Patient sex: M
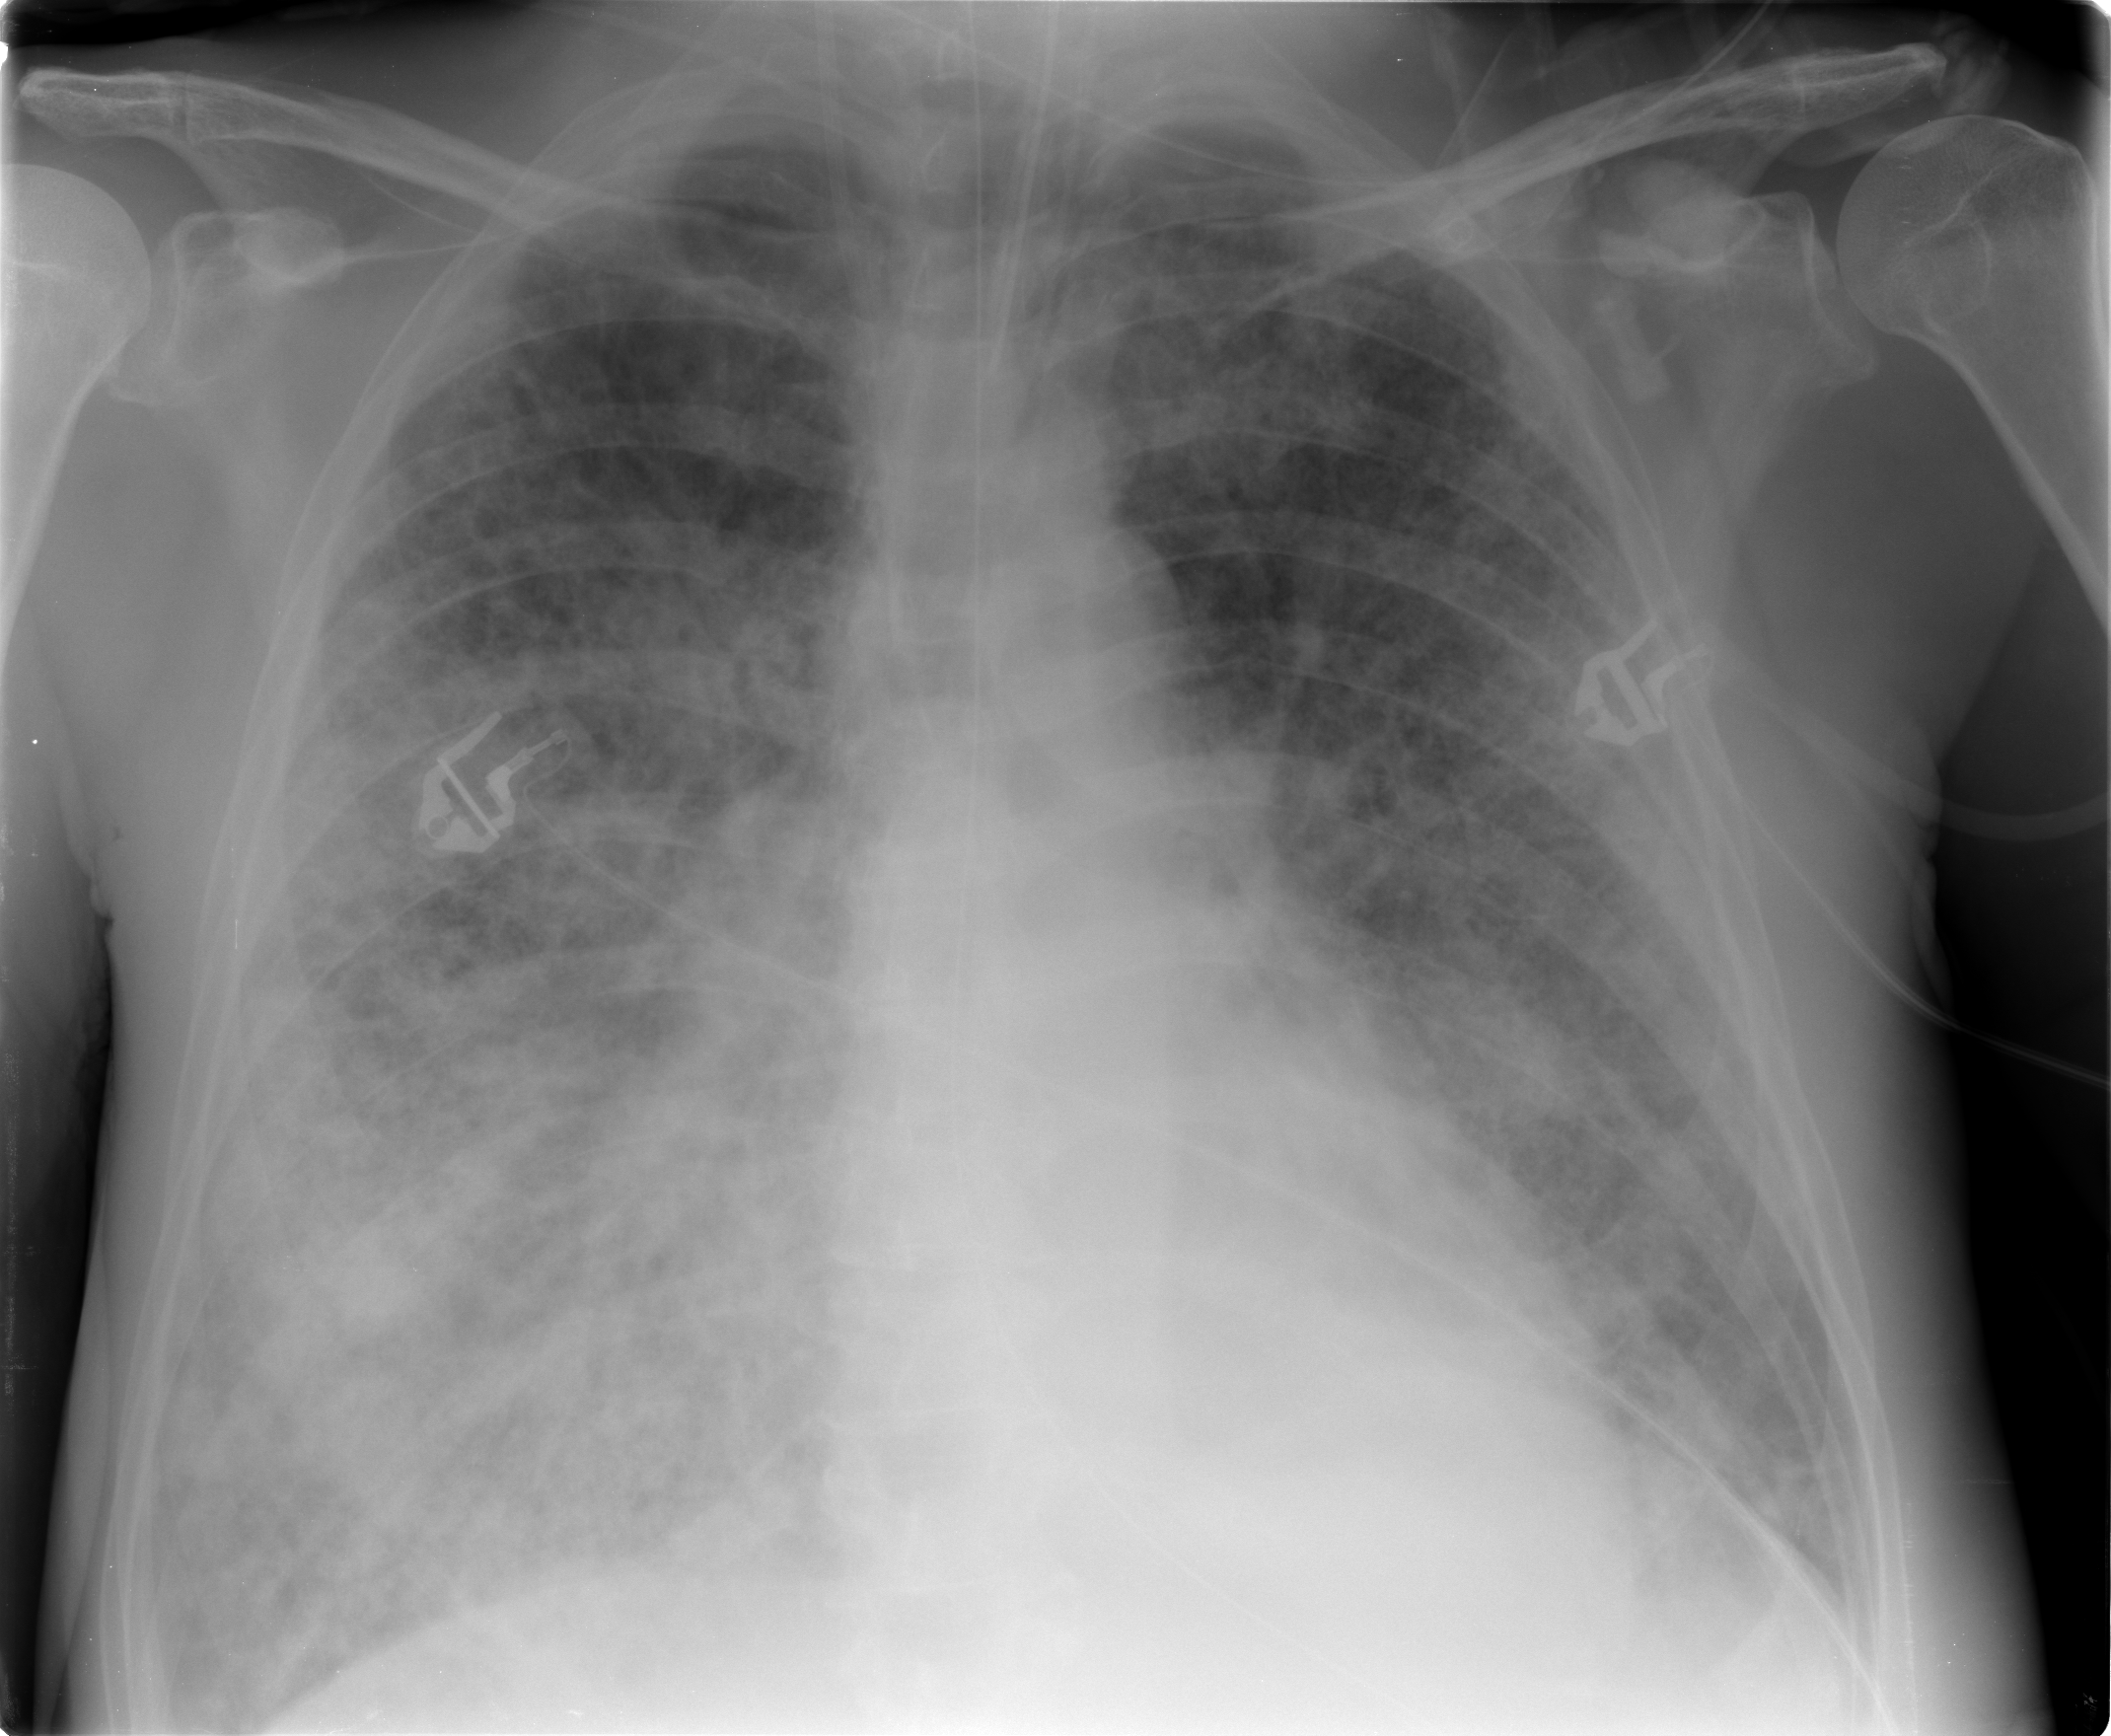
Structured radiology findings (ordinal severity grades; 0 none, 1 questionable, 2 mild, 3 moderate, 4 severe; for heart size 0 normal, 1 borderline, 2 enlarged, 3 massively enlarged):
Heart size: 1
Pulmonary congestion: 2
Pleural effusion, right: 2
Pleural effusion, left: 1
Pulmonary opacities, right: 4
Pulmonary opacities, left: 3
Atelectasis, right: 3
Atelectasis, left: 3